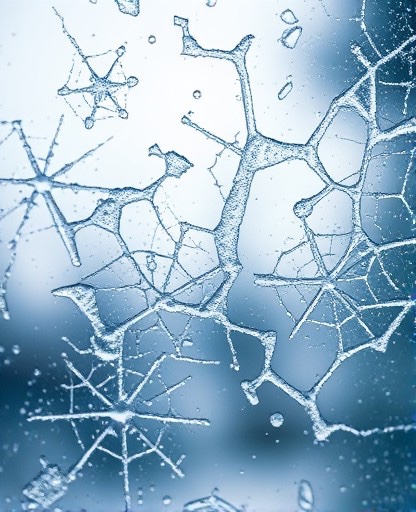
Category: Winter